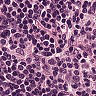
Metastatic tissue present: yes